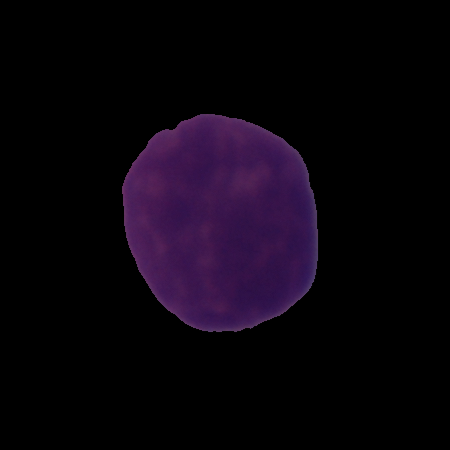
Label: cancer